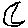
Label: moon